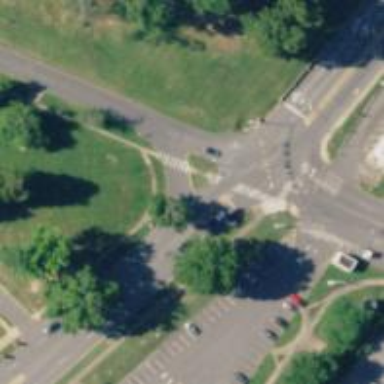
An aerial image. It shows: Uncontrolled road crossing.